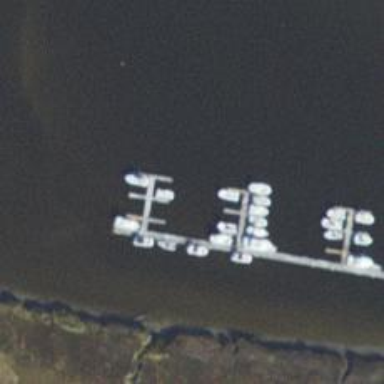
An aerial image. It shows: Pier with mooring facilities.